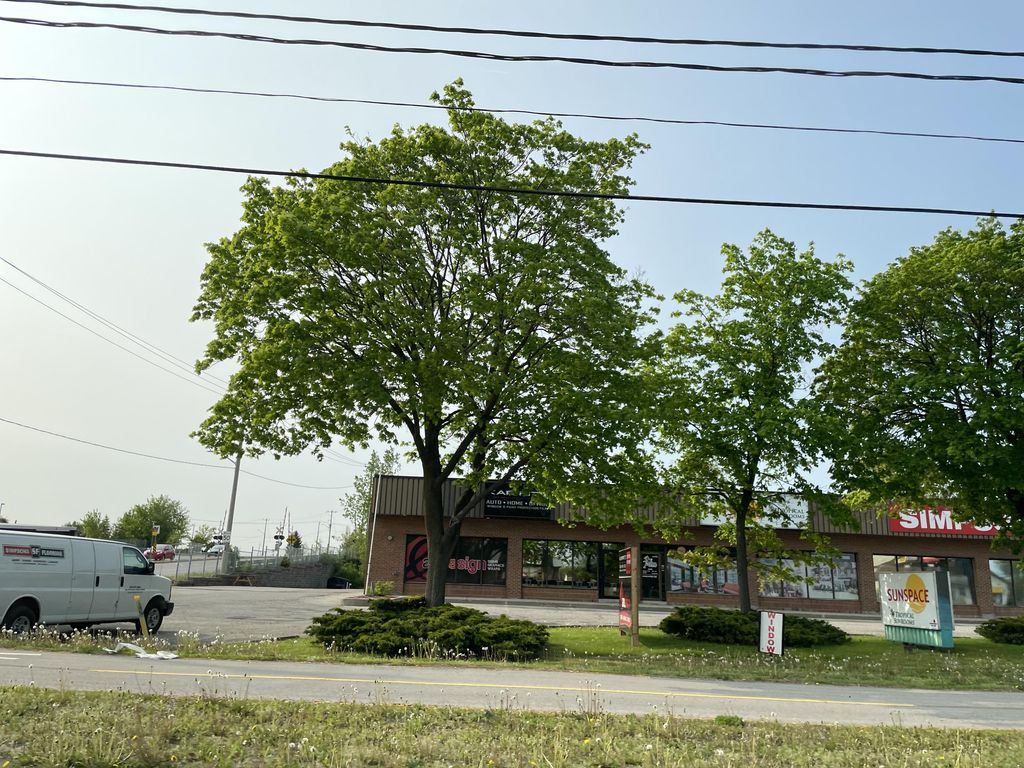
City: kitchener-waterloo